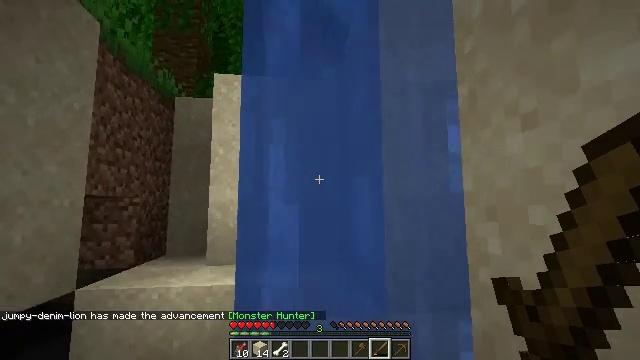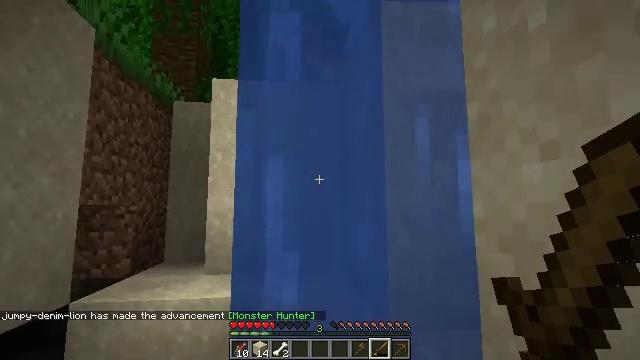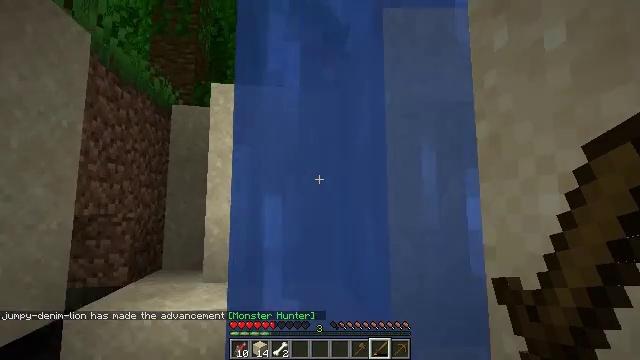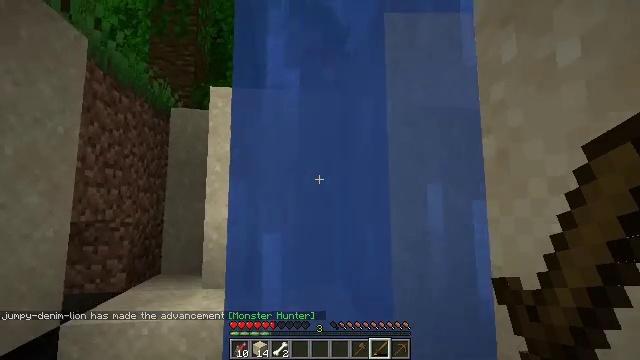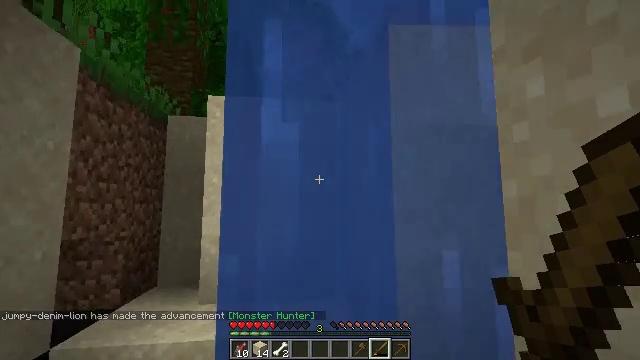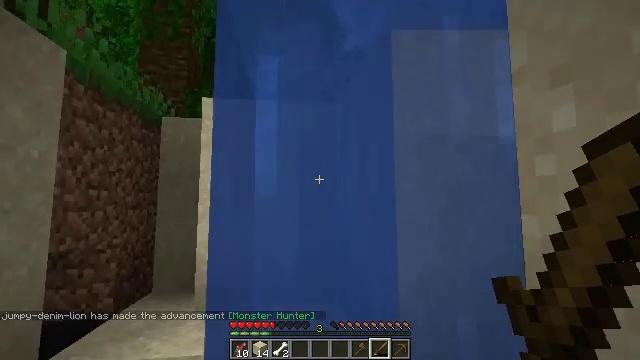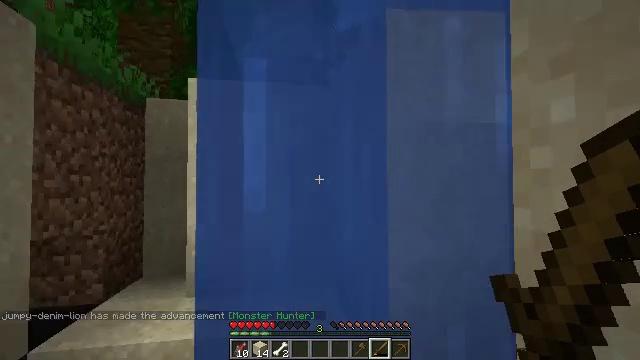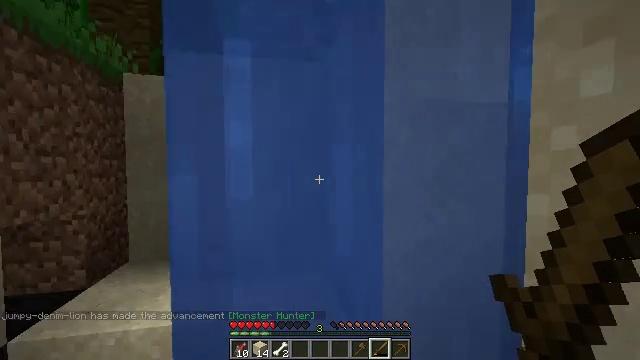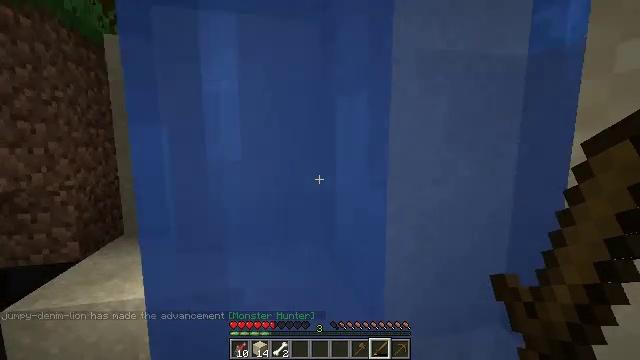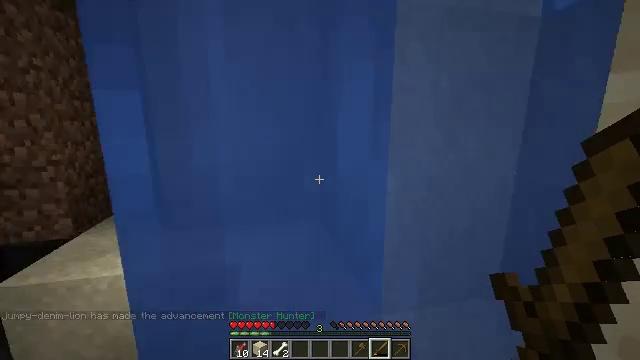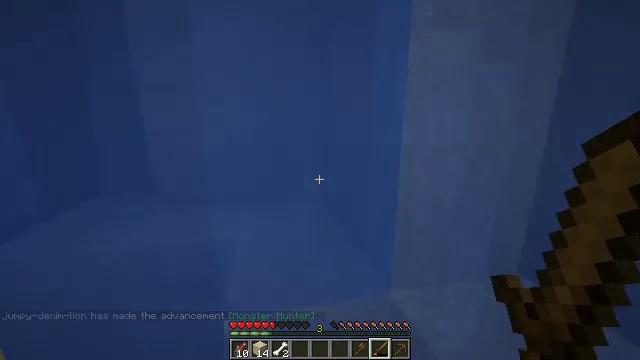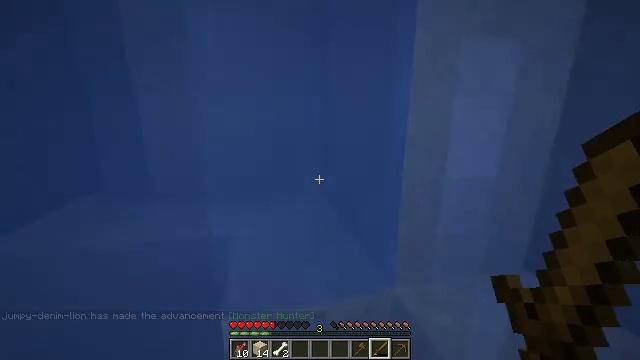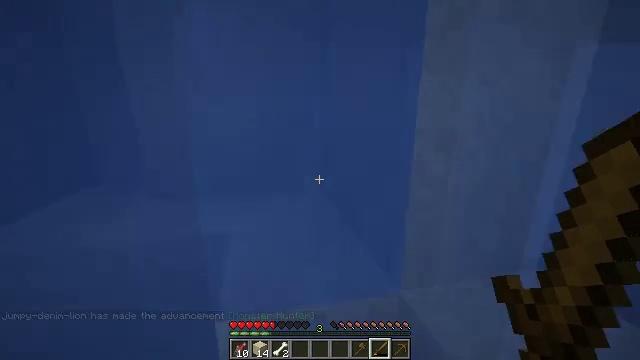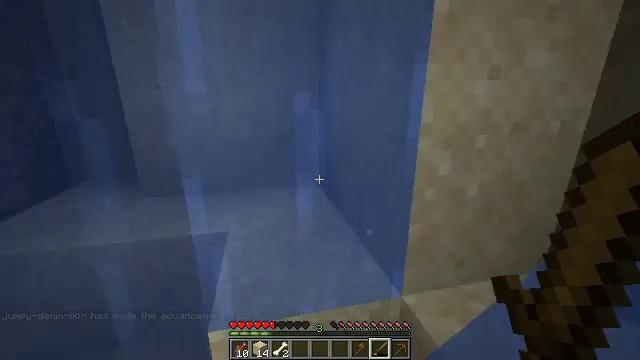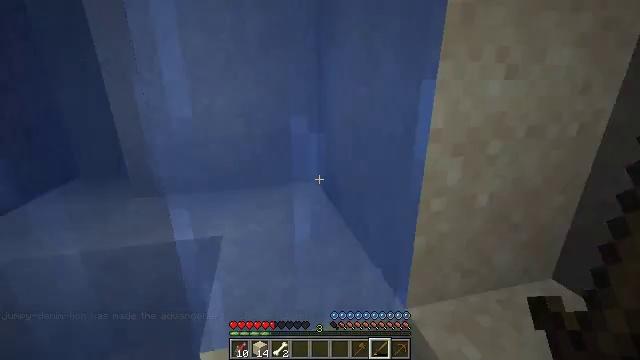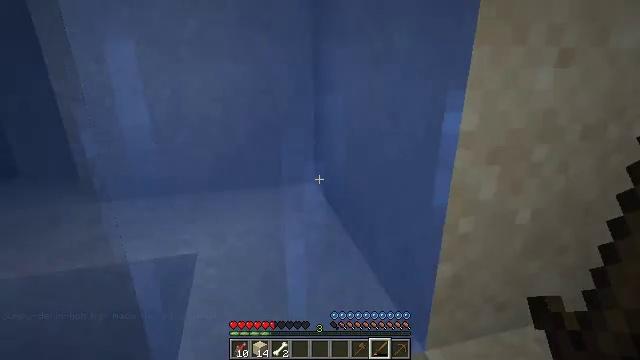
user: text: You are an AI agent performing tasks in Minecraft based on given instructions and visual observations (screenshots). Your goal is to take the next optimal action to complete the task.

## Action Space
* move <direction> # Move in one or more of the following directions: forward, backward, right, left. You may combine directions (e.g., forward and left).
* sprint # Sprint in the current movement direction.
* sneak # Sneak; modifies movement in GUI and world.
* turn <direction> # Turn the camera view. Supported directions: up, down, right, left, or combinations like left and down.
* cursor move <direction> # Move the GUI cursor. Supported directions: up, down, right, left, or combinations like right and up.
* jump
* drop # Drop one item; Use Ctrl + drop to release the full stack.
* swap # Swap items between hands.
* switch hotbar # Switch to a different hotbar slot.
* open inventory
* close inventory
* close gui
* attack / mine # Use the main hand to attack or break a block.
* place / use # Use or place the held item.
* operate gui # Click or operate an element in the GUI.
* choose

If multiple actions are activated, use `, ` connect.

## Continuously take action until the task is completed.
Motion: motion action
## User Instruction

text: Mine sand by the water.
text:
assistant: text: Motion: move forward, jump
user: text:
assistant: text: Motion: move forward, jump
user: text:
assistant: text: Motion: move forward, jump
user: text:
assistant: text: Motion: move forward, jump
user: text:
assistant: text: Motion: move forward, jump
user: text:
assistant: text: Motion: move forward, turn right and down, jump
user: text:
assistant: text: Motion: move forward, turn right and down, jump
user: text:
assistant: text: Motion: move forward, turn down, jump
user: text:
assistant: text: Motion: move forward, turn down, jump
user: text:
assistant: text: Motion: move forward, turn down, jump
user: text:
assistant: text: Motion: move forward, jump
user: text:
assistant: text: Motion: move forward, jump
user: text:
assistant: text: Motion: move forward, jump
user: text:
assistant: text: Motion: move forward, turn down, jump
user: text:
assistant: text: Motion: move forward, turn down, jump
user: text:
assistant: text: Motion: move forward, turn down, jump
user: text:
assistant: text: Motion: move forward, jump
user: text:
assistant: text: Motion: move forward, jump
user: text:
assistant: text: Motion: move forward, jump
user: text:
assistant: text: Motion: move forward, jump
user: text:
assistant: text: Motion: move forward, turn right and up, jump
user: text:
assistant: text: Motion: move forward, turn right and up, jump
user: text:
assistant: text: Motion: move forward, turn right and up, jump
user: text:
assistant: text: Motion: move forward, turn right and up, jump
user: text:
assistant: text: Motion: move forward, turn right and up, jump
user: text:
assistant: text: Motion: move forward, turn right and up, jump
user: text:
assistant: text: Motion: move forward, turn right and up, jump
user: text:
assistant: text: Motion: move forward, turn right, jump
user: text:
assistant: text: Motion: move forward and move right, jump
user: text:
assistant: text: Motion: move forward and move right, jump